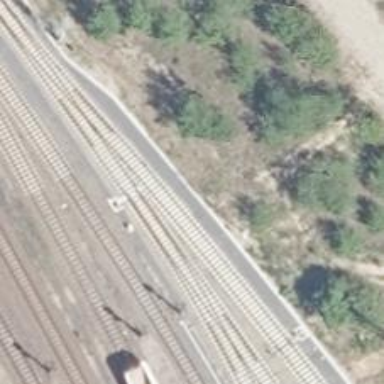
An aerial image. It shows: Railway yard.